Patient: sex M, age 47
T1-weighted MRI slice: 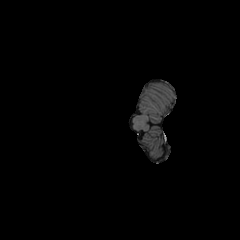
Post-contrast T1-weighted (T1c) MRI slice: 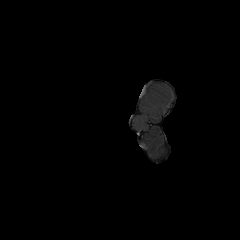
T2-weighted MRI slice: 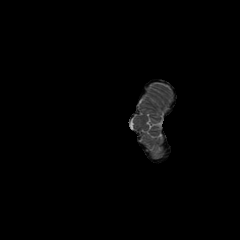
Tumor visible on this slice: no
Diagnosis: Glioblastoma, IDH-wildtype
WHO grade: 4